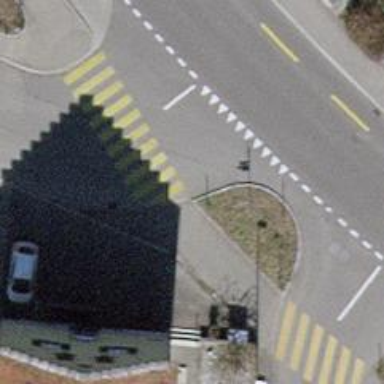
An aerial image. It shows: Kerb barrier.